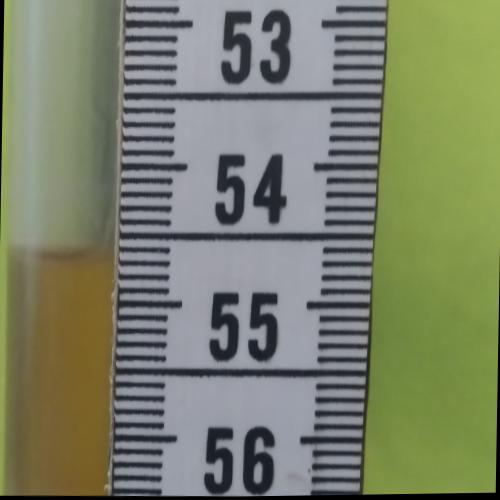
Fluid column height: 54.6 cm